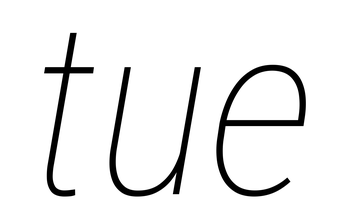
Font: Roboto-Italic_Condensed_Thin_Italic